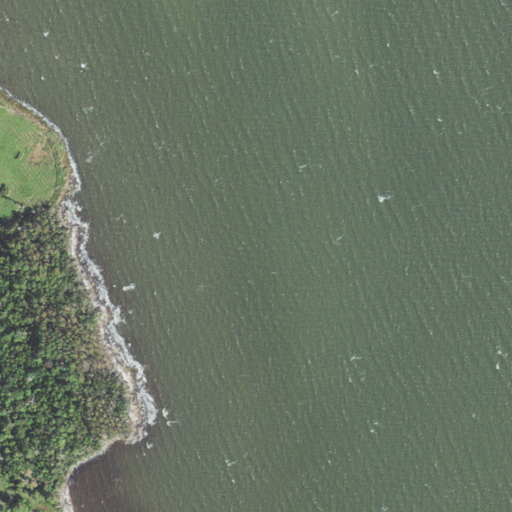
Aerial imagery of cape in North Carolina named Cedar Island Point containing open water, woody wetlands, herbaceous wetlands, grassland, shrub, and open development